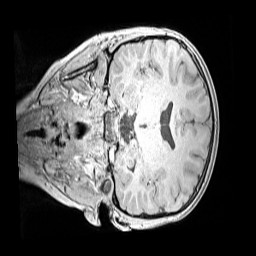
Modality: MP2RAGE
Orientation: coronal
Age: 10
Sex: male
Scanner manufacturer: siemens
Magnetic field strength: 3 T
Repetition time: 4 s
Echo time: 0.00299 s